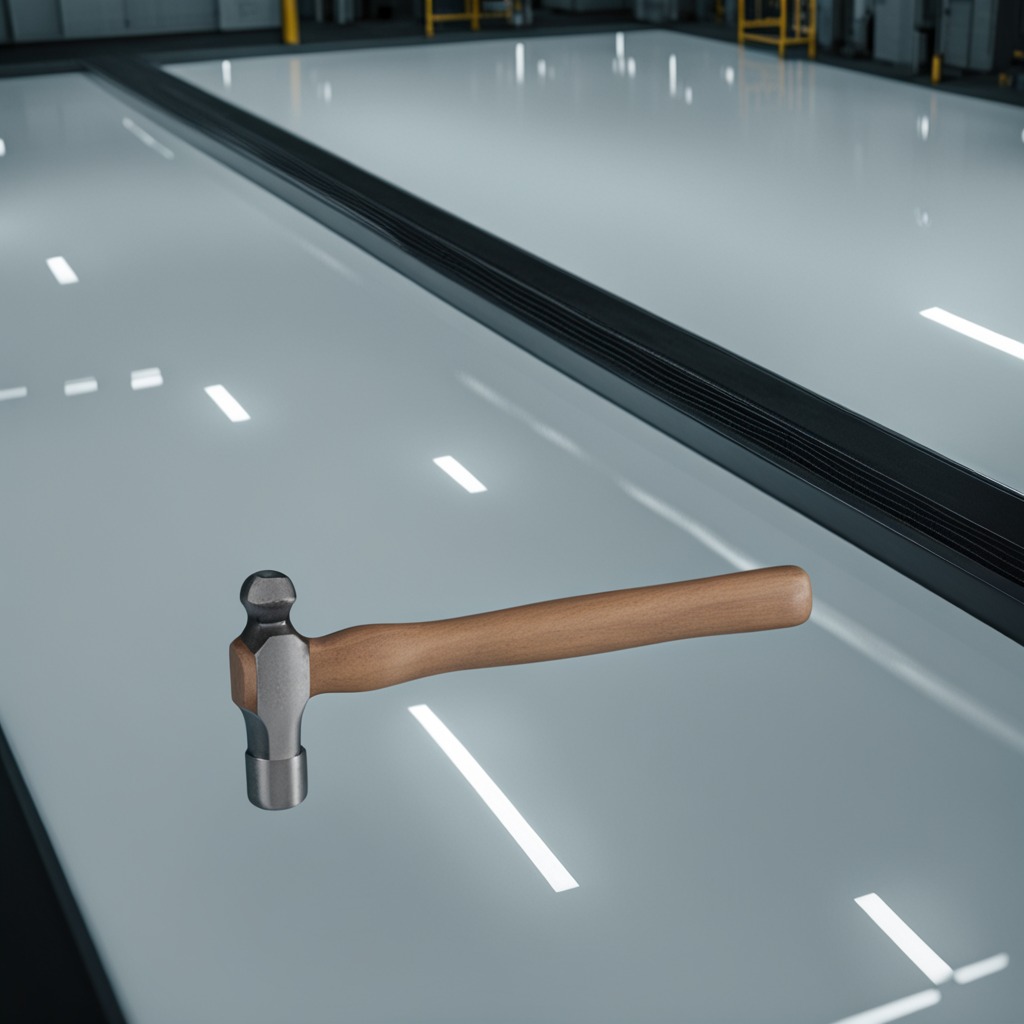
A hammer is lying on a high-gloss table in a ship maintenance bay industrial lighting.